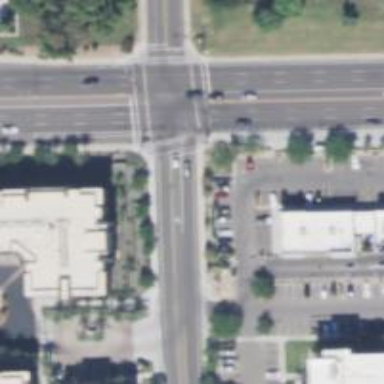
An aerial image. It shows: Crossing with both unmarked and marked sections.